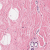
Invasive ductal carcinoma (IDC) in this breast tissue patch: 0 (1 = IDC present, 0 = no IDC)